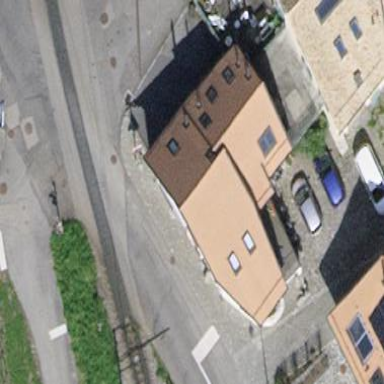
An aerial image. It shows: Detached building.